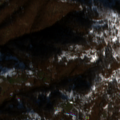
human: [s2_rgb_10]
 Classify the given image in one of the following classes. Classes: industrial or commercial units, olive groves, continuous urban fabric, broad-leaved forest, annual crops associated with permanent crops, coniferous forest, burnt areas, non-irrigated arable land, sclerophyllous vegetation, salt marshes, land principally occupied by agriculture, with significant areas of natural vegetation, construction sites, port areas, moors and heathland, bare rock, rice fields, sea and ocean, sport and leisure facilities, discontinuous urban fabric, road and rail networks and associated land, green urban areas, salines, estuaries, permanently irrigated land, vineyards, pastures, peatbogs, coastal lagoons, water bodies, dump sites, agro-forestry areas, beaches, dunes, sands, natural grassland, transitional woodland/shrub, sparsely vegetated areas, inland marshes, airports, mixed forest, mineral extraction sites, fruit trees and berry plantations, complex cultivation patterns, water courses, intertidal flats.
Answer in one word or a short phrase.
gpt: land principally occupied by agriculture, with significant areas of natural vegetation, broad-leaved forest, transitional woodland/shrub